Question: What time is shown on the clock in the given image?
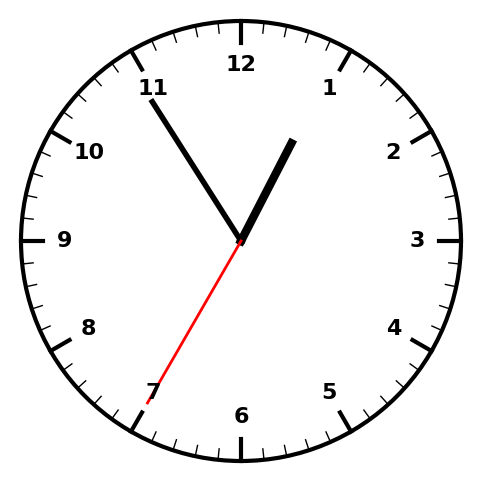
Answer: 12:54:35